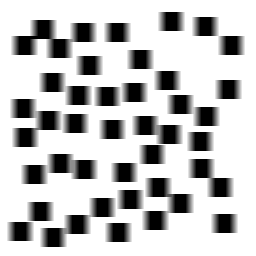
Squares: 44
Triangles: 0
Stars: 0
Total shapes: 44